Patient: sex F, age 56
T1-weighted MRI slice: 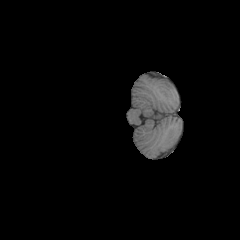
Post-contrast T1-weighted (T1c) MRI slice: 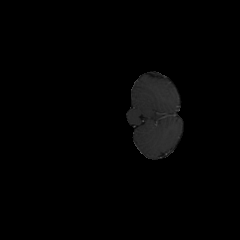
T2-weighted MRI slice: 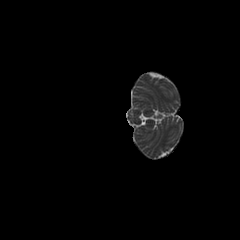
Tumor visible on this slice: no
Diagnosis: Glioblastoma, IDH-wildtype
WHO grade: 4